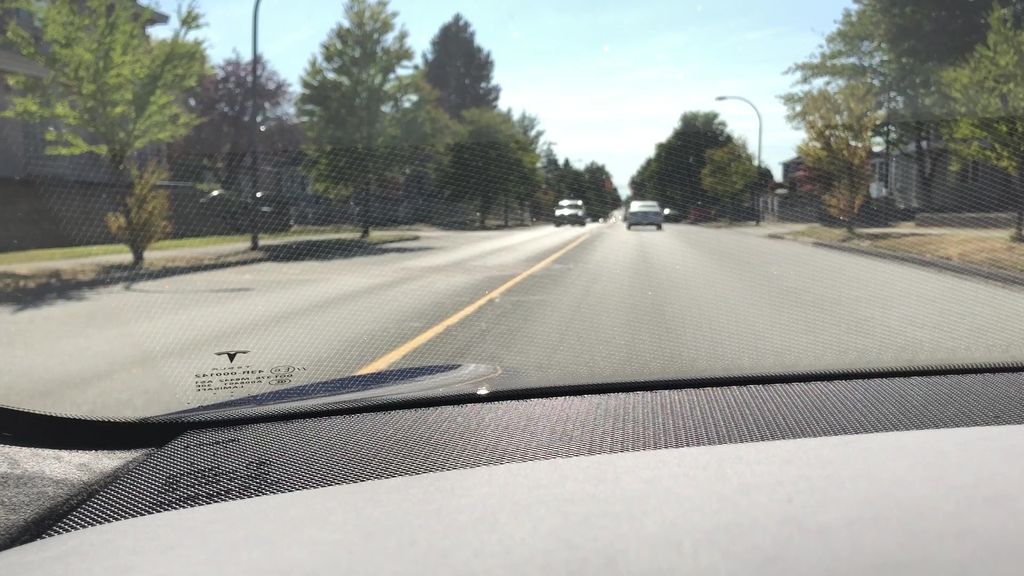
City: vancouver